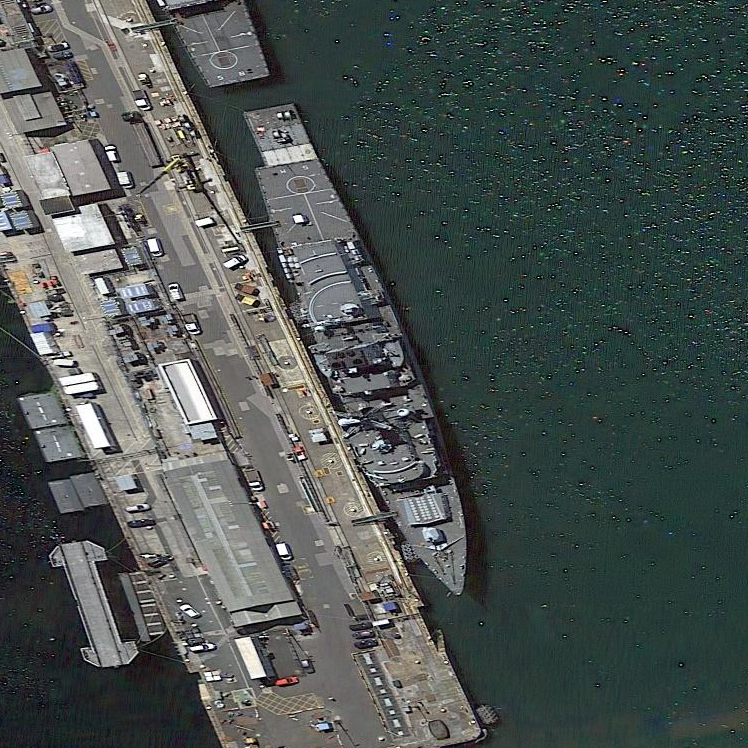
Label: Type_45_destroyer